Field crop: tomato
Growth stage: 2
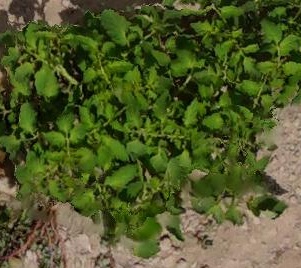
Species: tomato